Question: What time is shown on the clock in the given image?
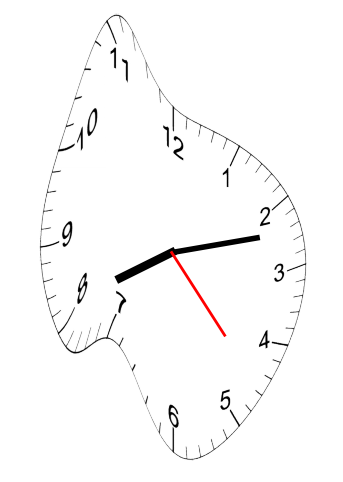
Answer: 08:12:23